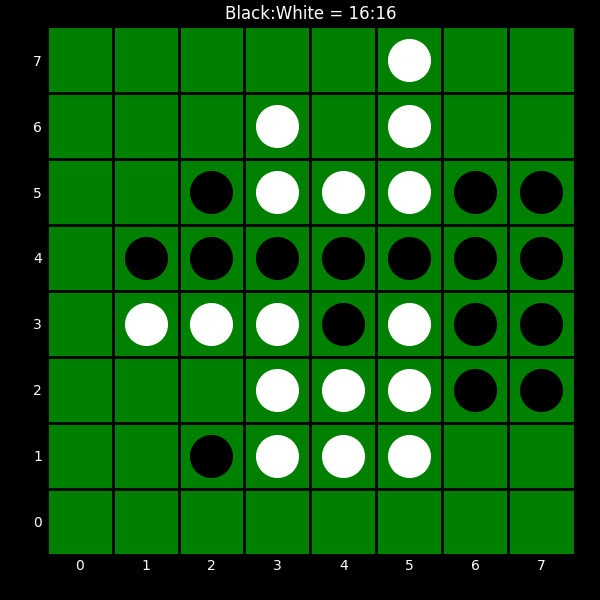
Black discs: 16
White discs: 16